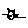
Label: cat